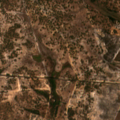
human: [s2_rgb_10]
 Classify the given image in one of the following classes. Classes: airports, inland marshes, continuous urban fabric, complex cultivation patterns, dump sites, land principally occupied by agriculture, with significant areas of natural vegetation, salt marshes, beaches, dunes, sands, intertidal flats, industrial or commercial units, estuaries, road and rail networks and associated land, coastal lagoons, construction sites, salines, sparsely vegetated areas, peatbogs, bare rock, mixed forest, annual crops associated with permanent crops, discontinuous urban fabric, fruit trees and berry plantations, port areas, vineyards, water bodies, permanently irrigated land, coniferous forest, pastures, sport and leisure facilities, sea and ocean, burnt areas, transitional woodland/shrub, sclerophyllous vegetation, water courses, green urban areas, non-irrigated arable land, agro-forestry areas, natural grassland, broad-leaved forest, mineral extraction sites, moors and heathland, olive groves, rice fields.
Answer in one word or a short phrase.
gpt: land principally occupied by agriculture, with significant areas of natural vegetation, agro-forestry areas, broad-leaved forest